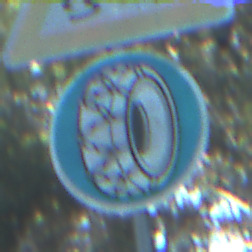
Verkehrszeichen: SchneekettenVorgeschrieben
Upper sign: SchleuderOderRutschgefahr
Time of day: MorningAfternoon
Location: Outdoor (Nature)
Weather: Clear
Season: NotSpecified
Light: Natural